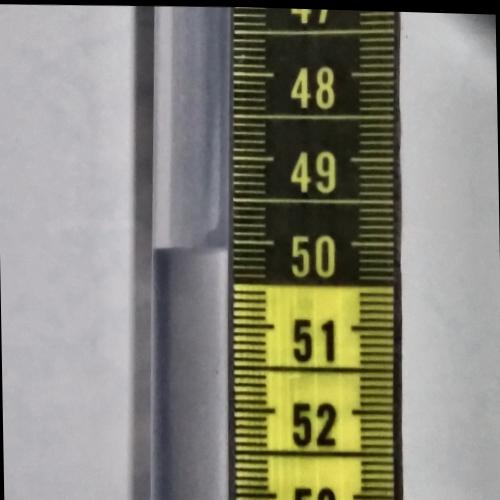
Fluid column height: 50.1 cm